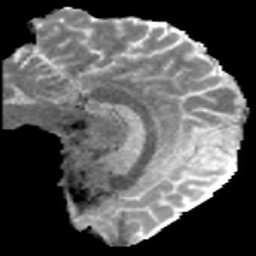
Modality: MD
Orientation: sagittal
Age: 46
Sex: male
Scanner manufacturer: ge
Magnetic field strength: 3 T
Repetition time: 3.335 s
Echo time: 0.0868 s